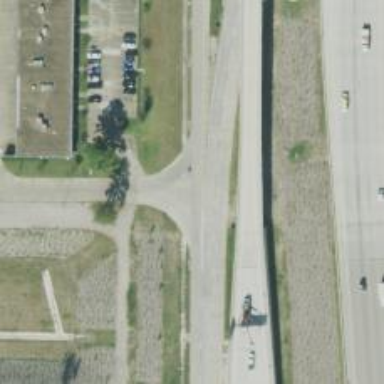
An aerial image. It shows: Frontage road connected to secondary link.